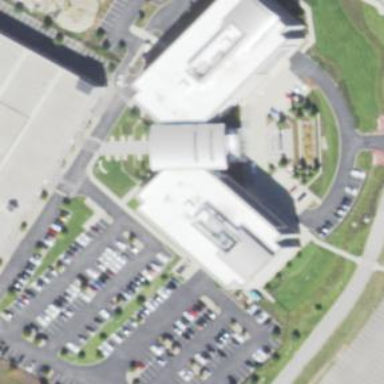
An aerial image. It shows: Office building.